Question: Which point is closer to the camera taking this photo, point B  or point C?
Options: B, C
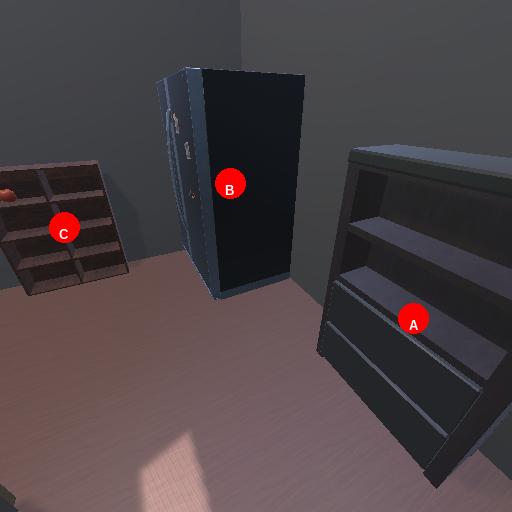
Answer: B